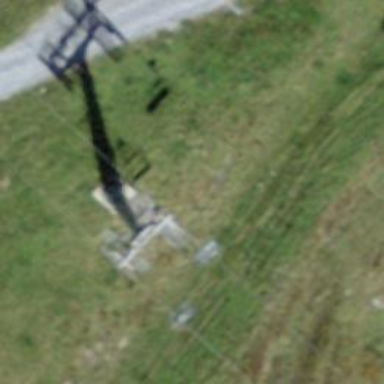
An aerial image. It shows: Pylon for aerialway.